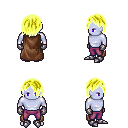
a pixel art fantasy rpg character, male body template, dark elf, purple skin, brown cape, magenta pants, gold bangs hairstyle, metal gloves, metal boots, four views (front, back, left, right), 2x2 character sprite sheet, small pixel art, hard edges, no anti-aliasing